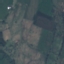
Land use / land cover: Pasture